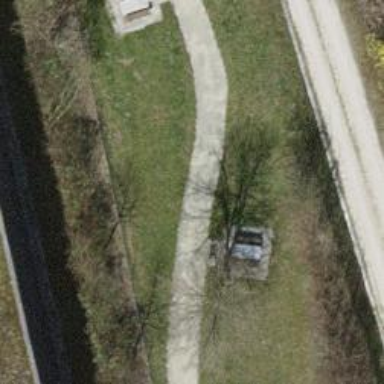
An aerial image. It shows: Picnic table located in leisure land area.